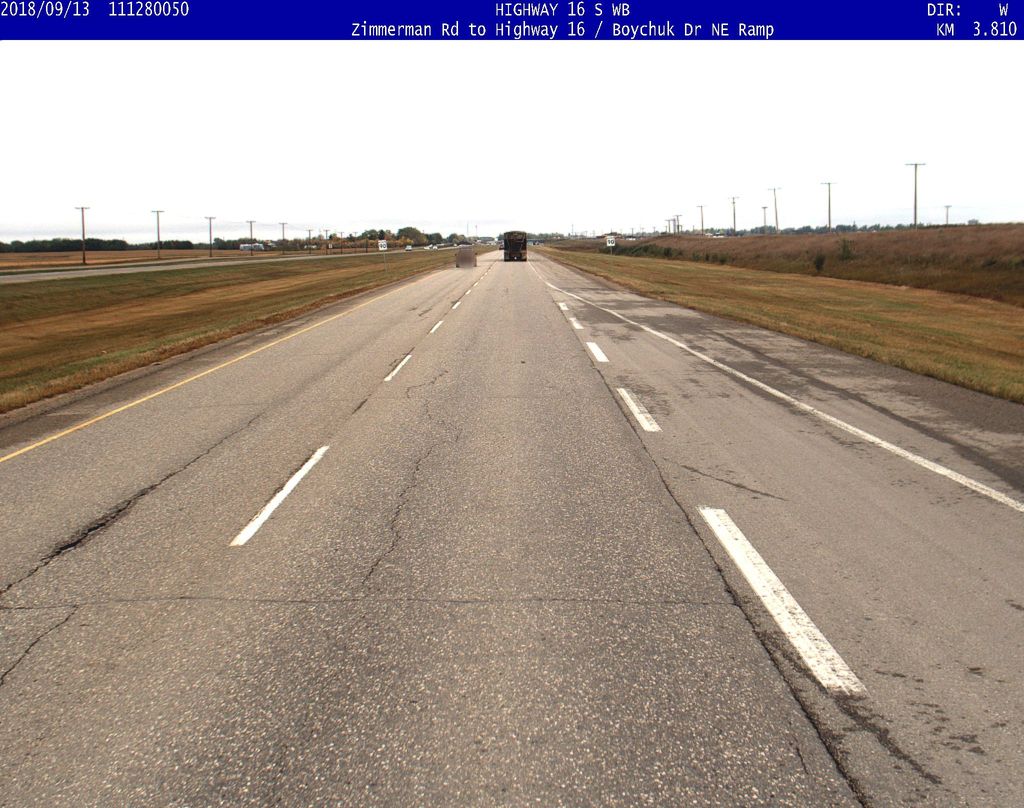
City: saskatoon